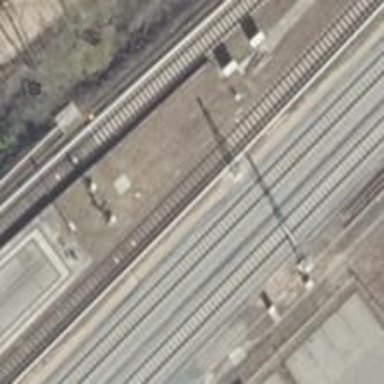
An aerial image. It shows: Railway signal.